Field crop: maize
Growth stage: 1
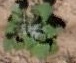
Species: chenopodium